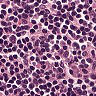
Metastatic tissue present: no